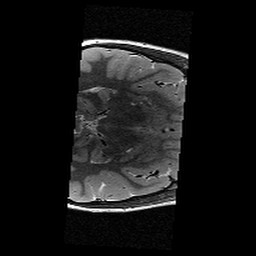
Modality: T2w
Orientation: axial
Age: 12
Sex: female
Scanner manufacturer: siemens
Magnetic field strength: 3 T
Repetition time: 9.23 s
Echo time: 0.067 s